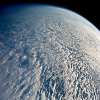
Label: cloud